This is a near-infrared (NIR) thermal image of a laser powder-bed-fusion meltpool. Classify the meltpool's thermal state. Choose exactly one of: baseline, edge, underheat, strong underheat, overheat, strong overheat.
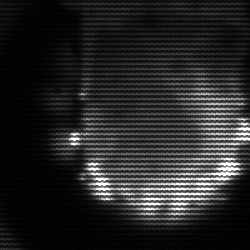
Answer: baseline